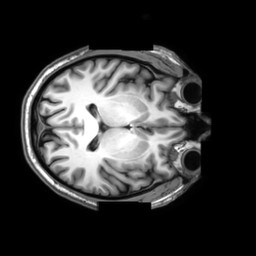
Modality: T1w
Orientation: axial
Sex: male
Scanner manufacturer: philips
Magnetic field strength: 3 T
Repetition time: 0.0123 s
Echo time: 0.003475 s